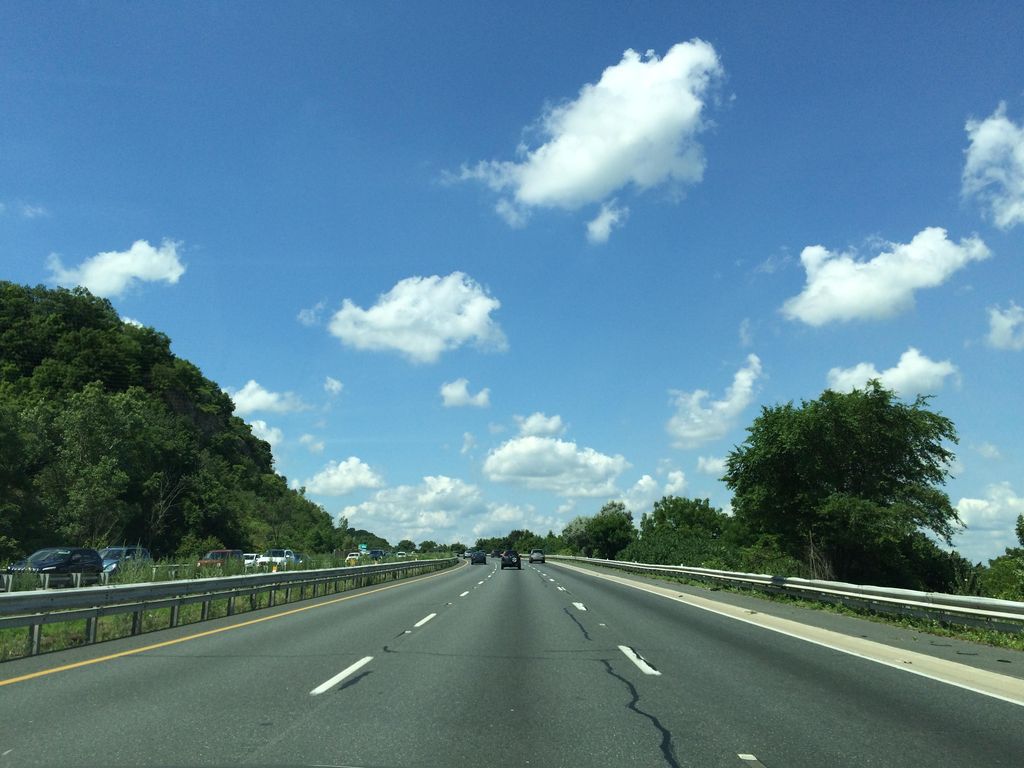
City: hamilton